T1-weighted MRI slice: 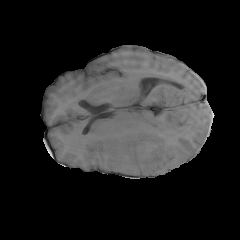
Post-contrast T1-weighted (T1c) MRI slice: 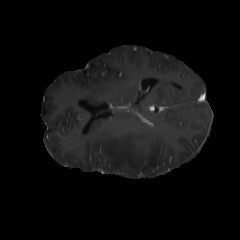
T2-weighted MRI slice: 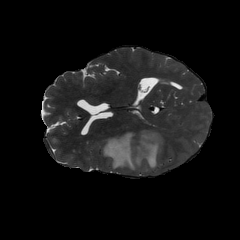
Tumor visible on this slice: yes